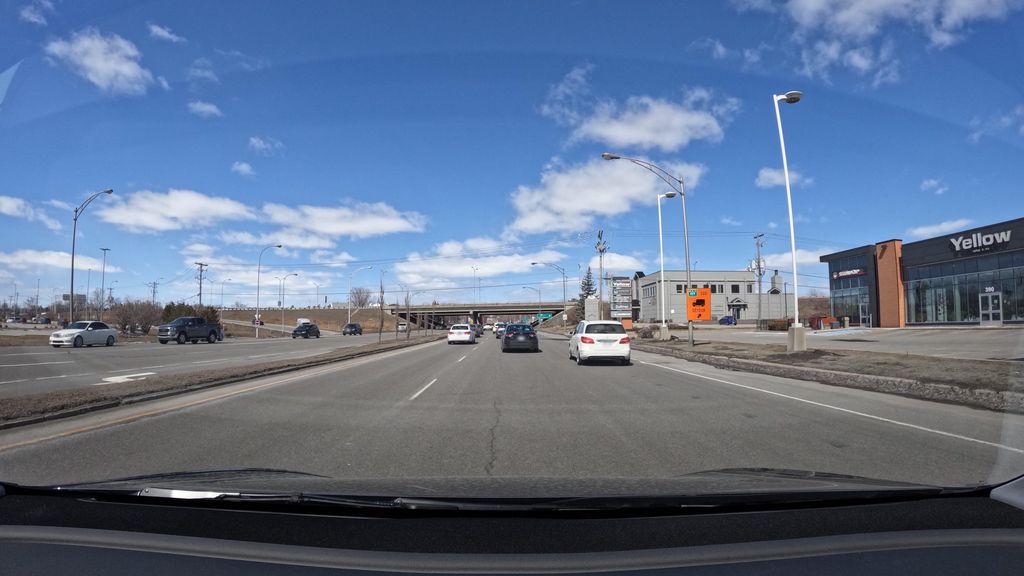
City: montreal